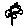
Label: flower